Question: when i load the data grid view color changed wrong i applied red color if the item is active and i applied blue if the item is completed. but blue color only shown if the item is active. i attached the screenshot below

'''
dataGridView1.Rows.Clear();
string sql;
sql = "select * from repair";
cmd = new SqlCommand(sql, con);
con.Open();
dr = cmd.ExecuteReader();
int i = 0;
double totalsub = 0;
double totaldue = 0;
while (dr.Read())
{
dataGridView1.Rows.Add(dr[0], dr[1], dr[2], dr[3], dr[4], dr[5], dr[6], dr[7], dr[8]);
if (dr[6].ToString() == "Active")
{
dataGridView1.Rows[i].Cells[6].Style.BackColor = Color.Red;
}
else if (dr[6].ToString() == "Completed")
{
dataGridView1.Rows[i].Cells[6].Style.BackColor = Color.Blue;
}
}
'''
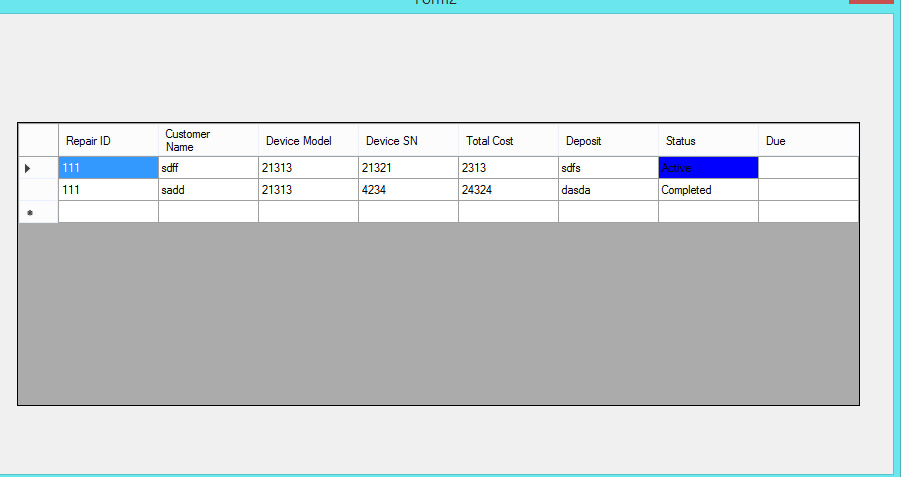
Answer: You forgot to increment your variable i, so you're only changing the color for the first line (index 0).
'''
int i = 0;
...
while (dr.Read())
{
...
i++;
}
'''